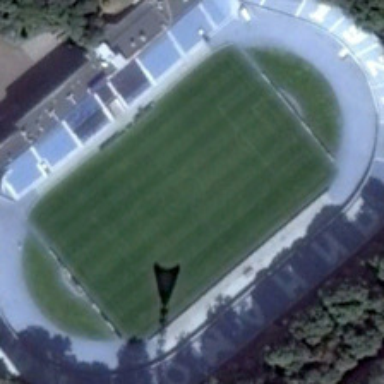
Many green trees are around a stadium .